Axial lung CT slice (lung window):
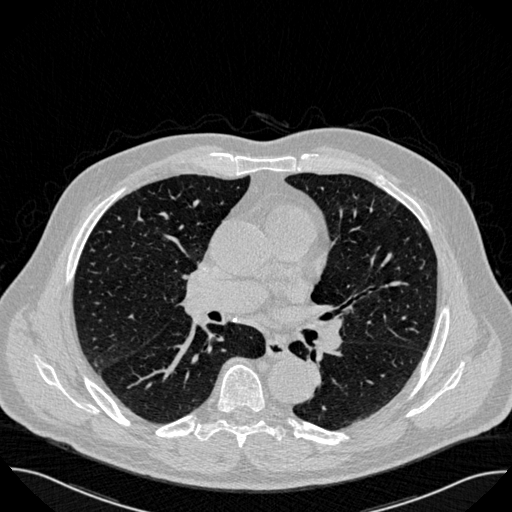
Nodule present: no